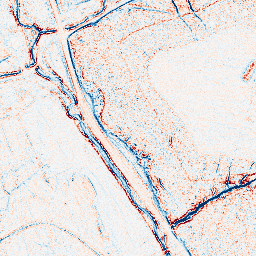
Category: edge_preserving
Decomposition family: anisotropic_diffusion
Decomposition parameters: iterations: 10
kappa: 100
gamma: 0.05
Upsampling method: bicubic_3x
Upsampling parameters: scale: 3
Upsampling scale: 3